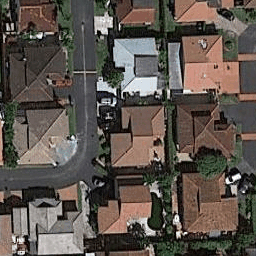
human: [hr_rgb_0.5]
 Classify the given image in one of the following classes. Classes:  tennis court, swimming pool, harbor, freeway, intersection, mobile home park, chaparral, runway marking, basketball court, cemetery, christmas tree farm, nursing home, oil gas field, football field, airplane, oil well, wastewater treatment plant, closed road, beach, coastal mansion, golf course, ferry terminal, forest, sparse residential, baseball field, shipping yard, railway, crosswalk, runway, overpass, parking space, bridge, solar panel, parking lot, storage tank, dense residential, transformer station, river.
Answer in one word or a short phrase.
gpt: dense residential